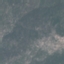
Land use / land cover class: HerbaceousVegetation